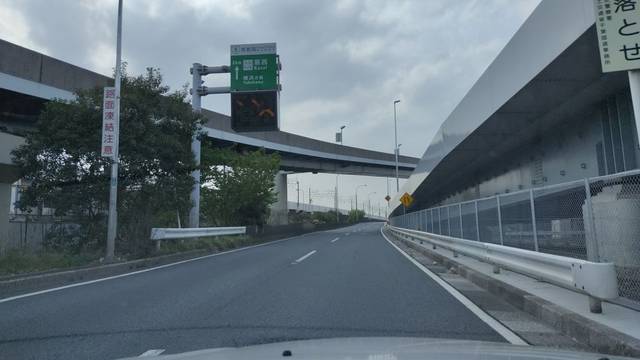
Region: Japan
Coordinates: 35.637, 139.882